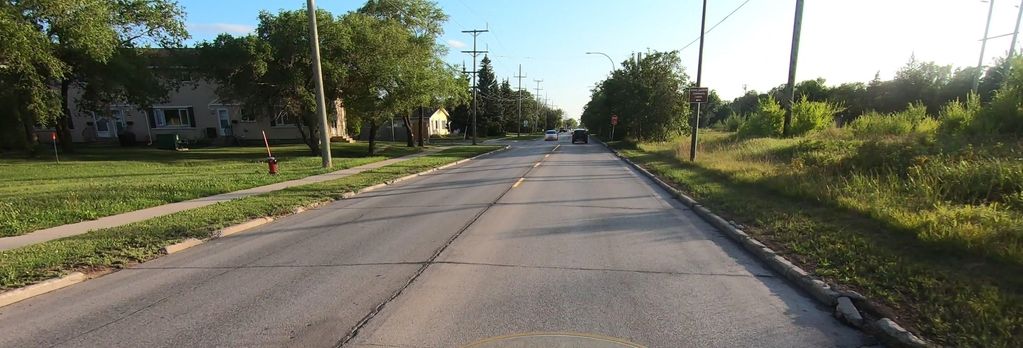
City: winnipeg